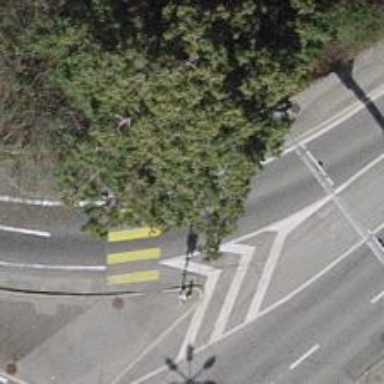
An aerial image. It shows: Marked crossing on the road.